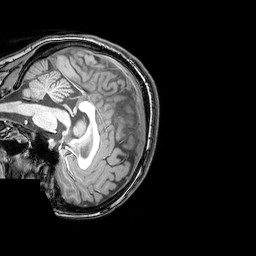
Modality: T1w
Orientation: sagittal
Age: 23
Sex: female
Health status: healthy
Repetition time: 0.081 s
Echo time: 0.037 s